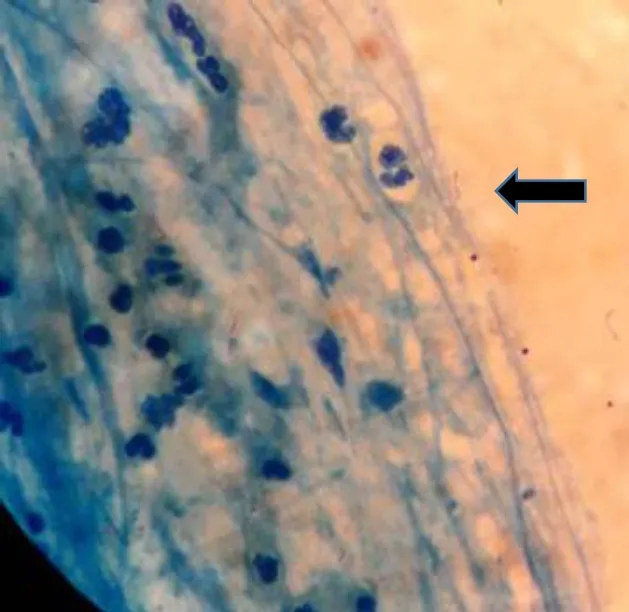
Ziehl-Neelson staining was found acid fast bacillus (black arrow).
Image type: pathology (acid_fast)